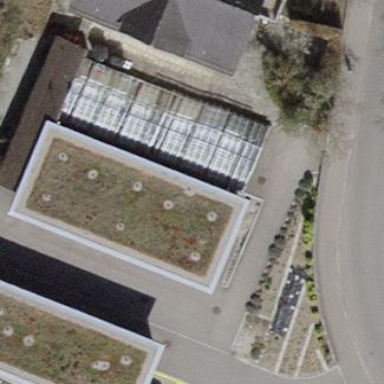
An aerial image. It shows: Greenhouse.